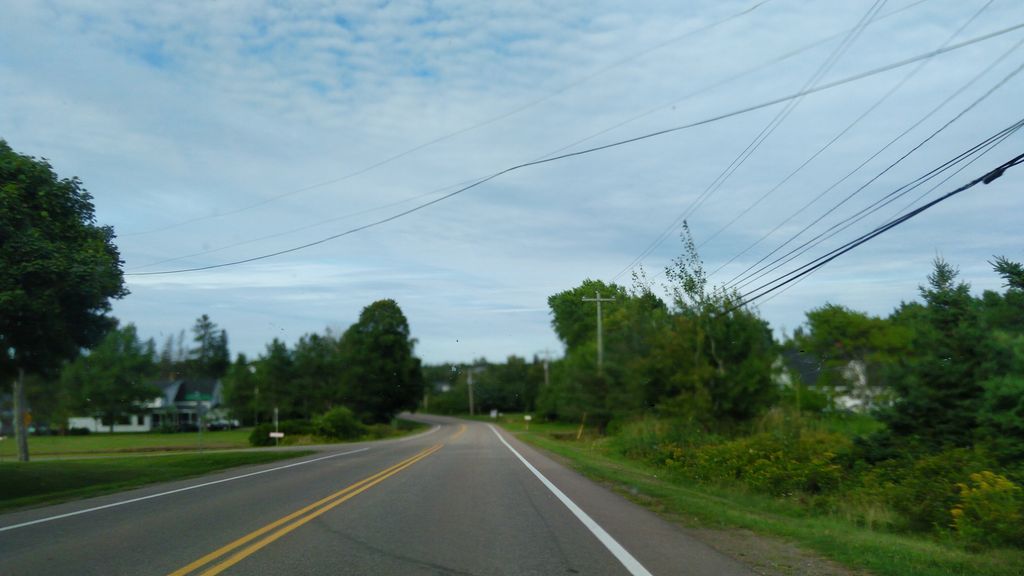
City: charlottetown